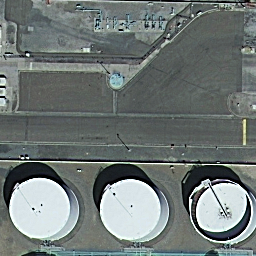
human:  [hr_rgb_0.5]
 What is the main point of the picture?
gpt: storage tanks